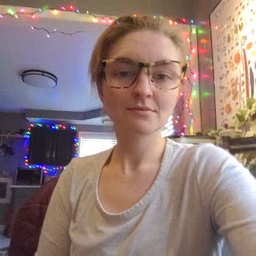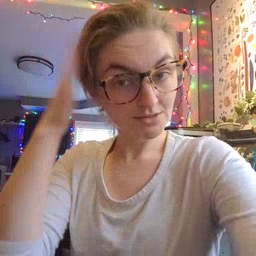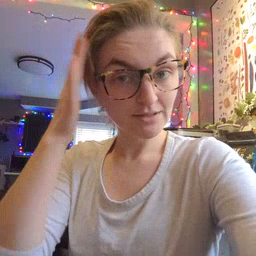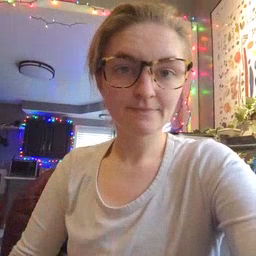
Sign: hat